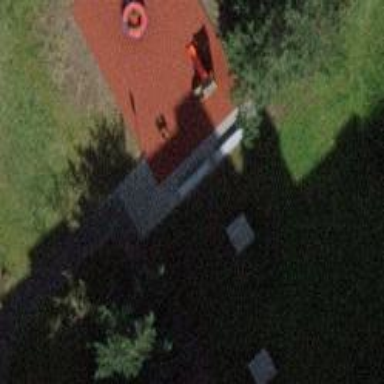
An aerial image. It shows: Concrete bench.